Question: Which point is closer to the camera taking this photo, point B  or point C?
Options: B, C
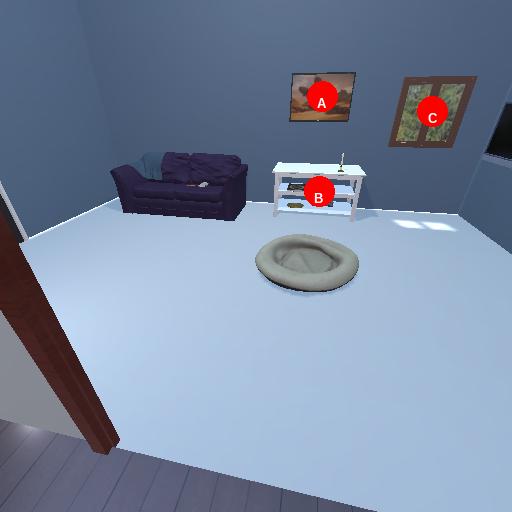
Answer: B